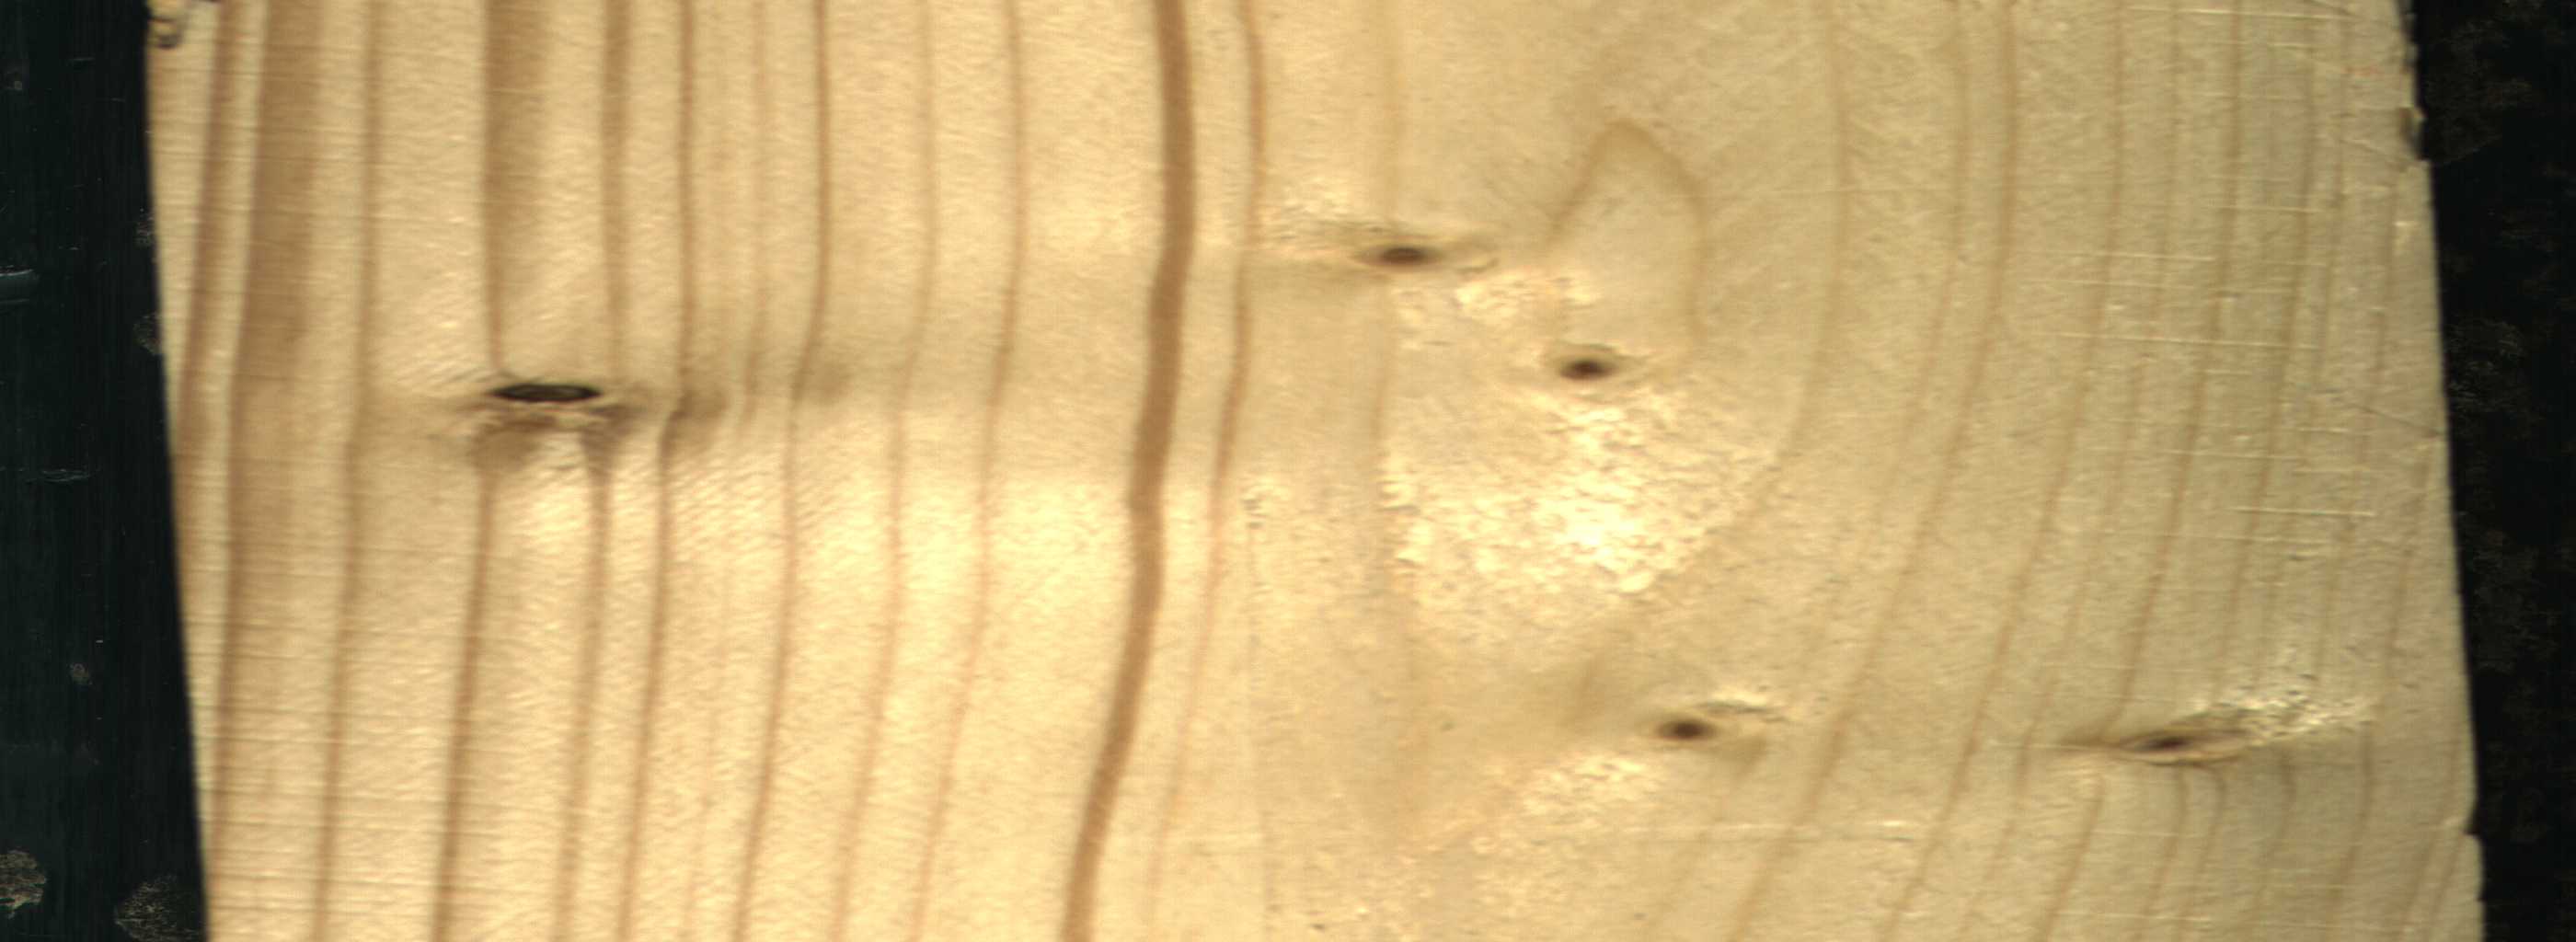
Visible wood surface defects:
Quartzity
Dead_Knot
Live_Knot
Live_Knot
Live_Knot
Live_Knot